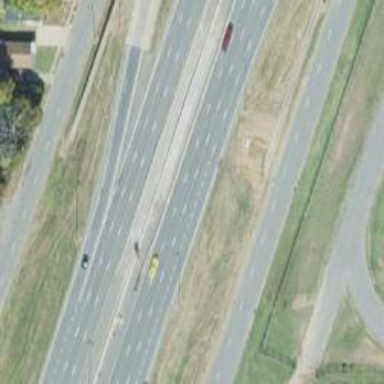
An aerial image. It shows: Motorway junction.